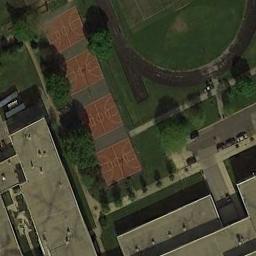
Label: basketball_court